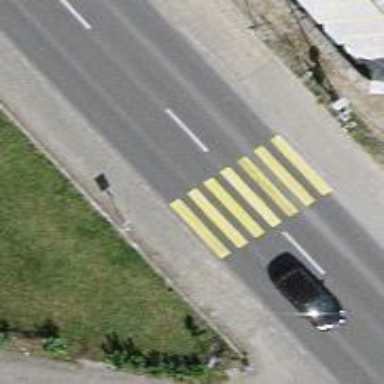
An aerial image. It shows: Uncontrolled zebra crossing on the road.